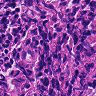
Metastatic tissue present: no